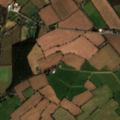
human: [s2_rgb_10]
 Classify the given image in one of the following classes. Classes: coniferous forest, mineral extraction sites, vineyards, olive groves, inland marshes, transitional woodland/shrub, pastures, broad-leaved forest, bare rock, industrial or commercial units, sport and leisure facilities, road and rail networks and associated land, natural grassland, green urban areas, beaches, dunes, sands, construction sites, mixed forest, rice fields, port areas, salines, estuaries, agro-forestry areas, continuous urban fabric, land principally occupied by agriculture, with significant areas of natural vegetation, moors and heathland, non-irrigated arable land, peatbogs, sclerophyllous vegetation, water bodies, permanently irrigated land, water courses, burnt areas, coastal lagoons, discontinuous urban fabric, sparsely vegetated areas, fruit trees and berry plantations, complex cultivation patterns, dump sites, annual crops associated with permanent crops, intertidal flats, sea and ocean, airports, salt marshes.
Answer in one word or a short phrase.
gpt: non-irrigated arable land, pastures, mixed forest